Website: lowes
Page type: order-returns
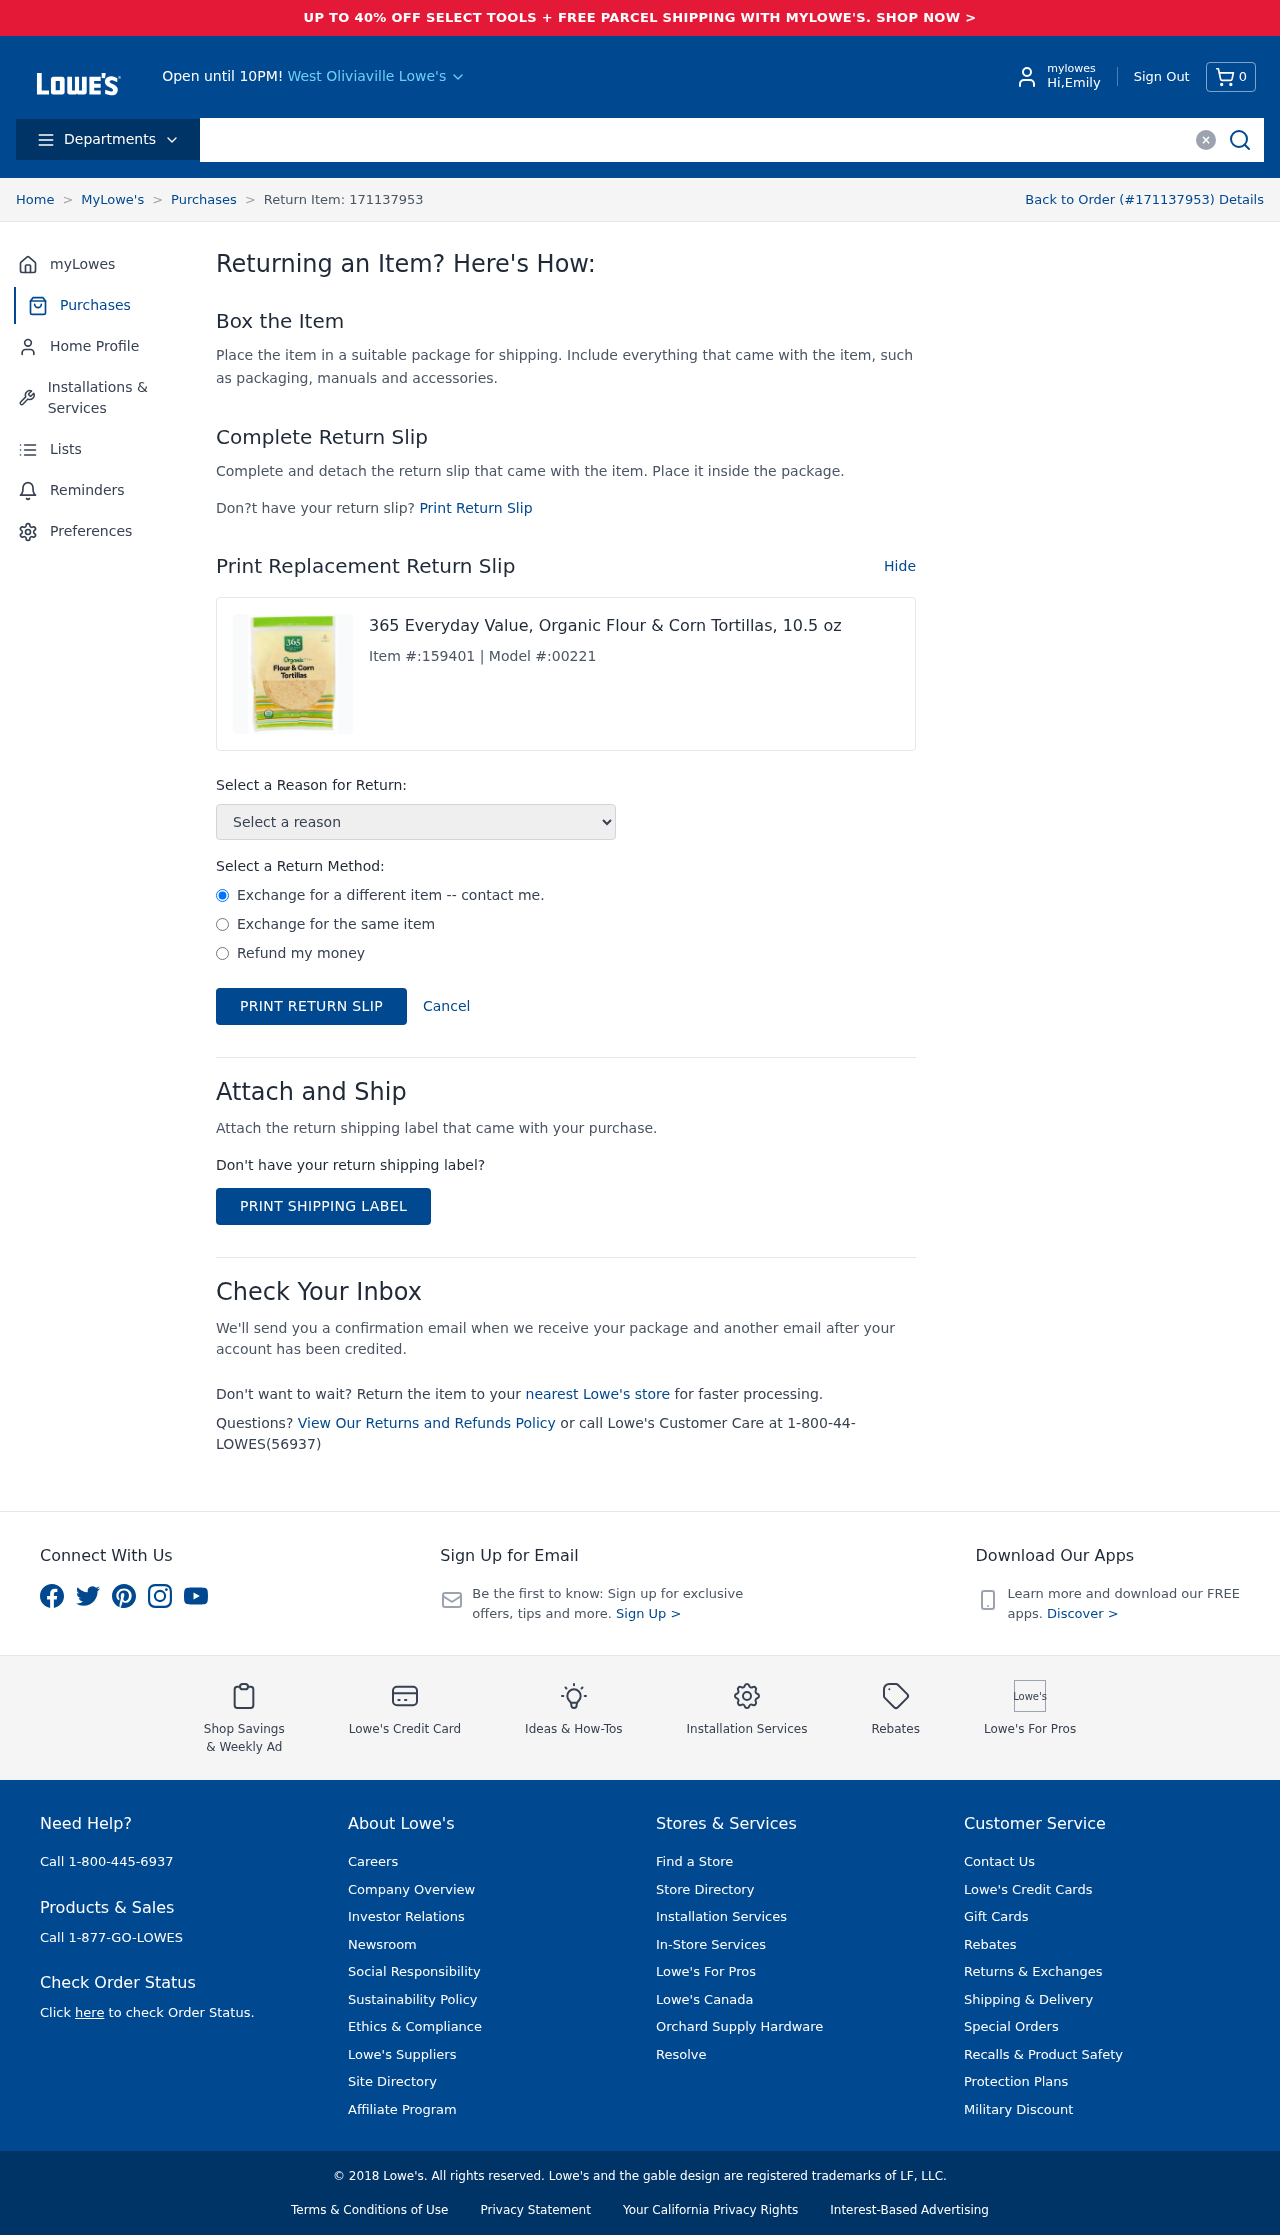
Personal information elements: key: PII_CITY
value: West Oliviaville Lowe's
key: PII_FIRSTNAME
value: Emily
Product elements: key: PRODUCT1_NAME
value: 365 Everyday Value, Organic Flour & Corn Tortillas, 10.5 oz
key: PRODUCT1_ITEM_NUMBER
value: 159401
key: PRODUCT1_MODEL_NUMBER
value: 00221
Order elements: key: ORDER_NUM_ITEMS
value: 0
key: ORDER_ID
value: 171137953
Other elements: key: RETURN_ITEM_ID
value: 171137953
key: RETURN_METHOD
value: Exchange for a different item -- contact me.
Exchange for the same item
Refund my money